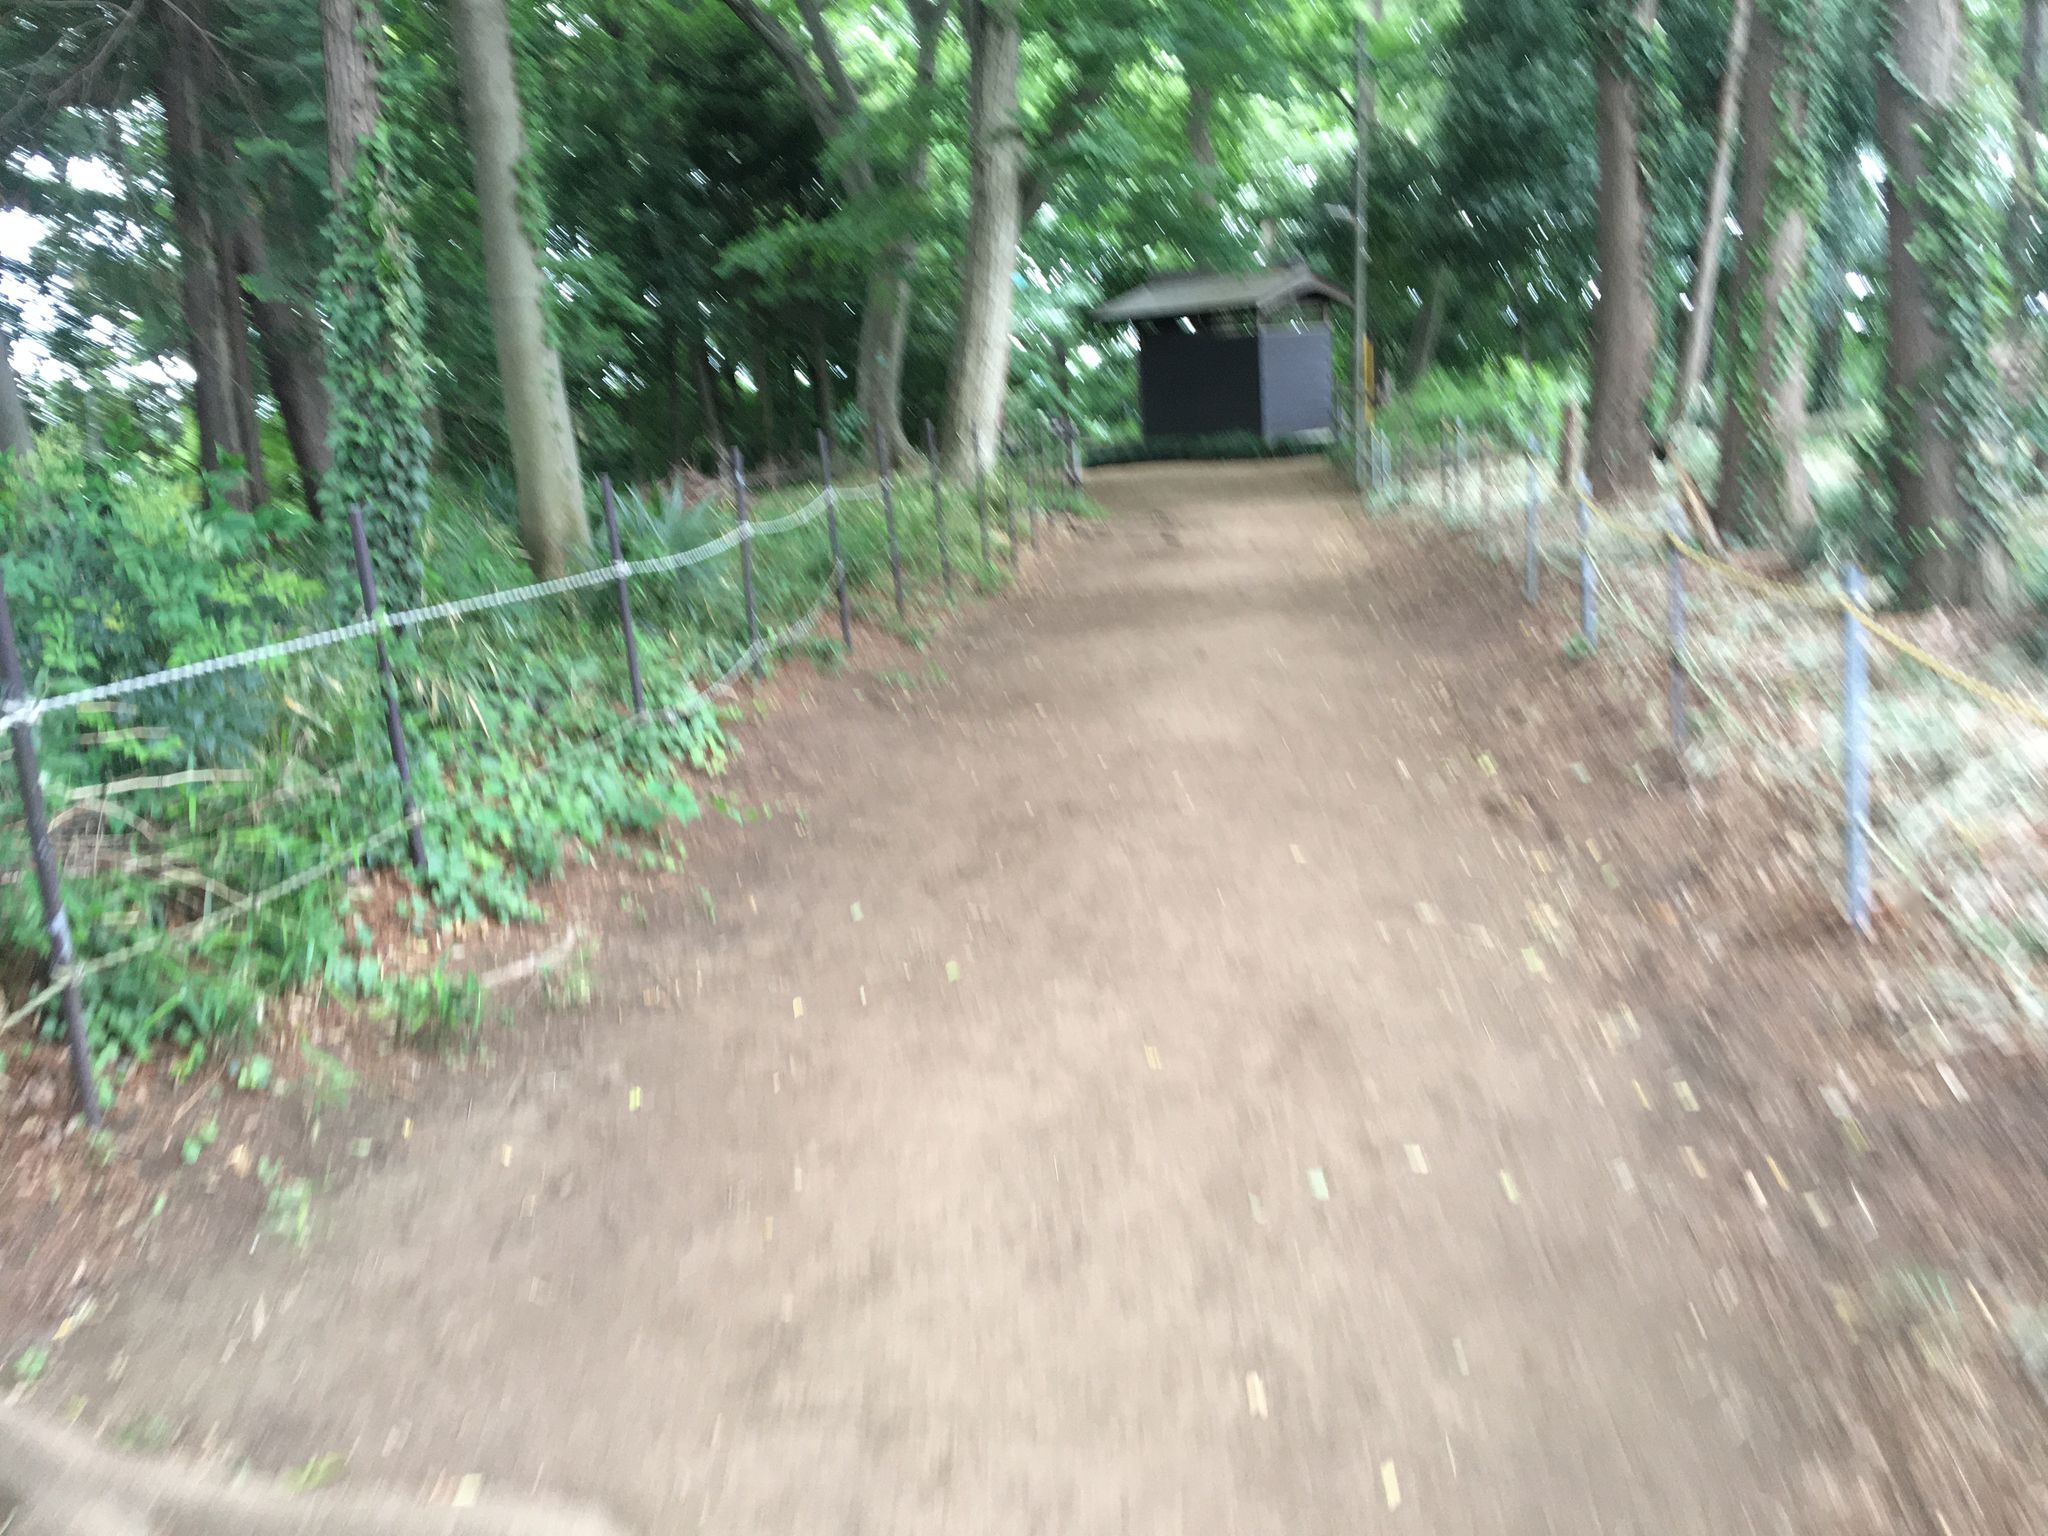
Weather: clear
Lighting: day
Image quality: slightly poor
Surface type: walking surface
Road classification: steps, path
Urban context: urban centre
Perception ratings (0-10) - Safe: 3.46, Lively: 2.62, Beautiful: 5.53, Boring: 7.9, Depressing: 6.87, Wealthy: 5.02